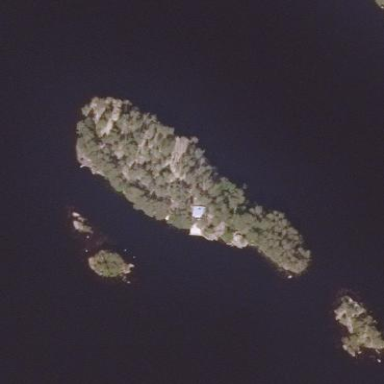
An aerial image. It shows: Image showing island.